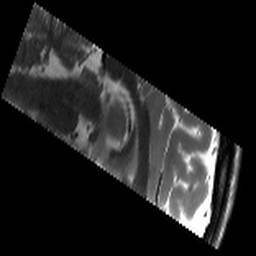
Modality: T2w
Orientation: sagittal
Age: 24
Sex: male
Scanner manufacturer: siemens
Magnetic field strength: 3 T
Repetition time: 8.02 s
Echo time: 0.08 s